Question: I am trying to migrate a project from Eclipse to Android Studio, the project can be build in Eclipse and was successful imported to Android Studio, however, I get 'Cannot resolve symbol 'GooglePlayServicesClient'' error in Android Studio.
I followed the official tutorial to imported Google Play service in Android Studio, and an other package "'com.google.android.gms.common.ConnectionResult'" that used in my project does not have same issue. Only ''GooglePlayServicesClient'' cannot be resolved.

I have also tried clean and rebuild my project, but the problem persists. What am I doing wrong?
My 'build.gradle'
'''
...
dependencies {
compile project(':libraryListViewAnimations')
compile 'com.android.support:support-v4:21.0.3'
compile 'com.android.support:appcompat-v7:21.0.3'
compile 'com.google.android.gms:play-services:+'
compile 'com.google.android.gms:play-services:7.0.0'
compile files('libs/activation.jar')
compile files('libs/additionnal.jar')
compile files('libs/commons-net-3.1-sources.jar')
compile files('libs/commons-net-3.1.jar')
compile files('libs/mail.jar')
}
'''
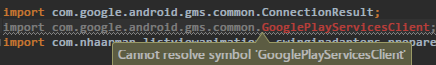
Answer: GooglePlayServicesClient is obsolete and no longer included in the Google Play Services 7.x library. Google recommends using the <URL> instead.
See <URL> in the Android developer docs: